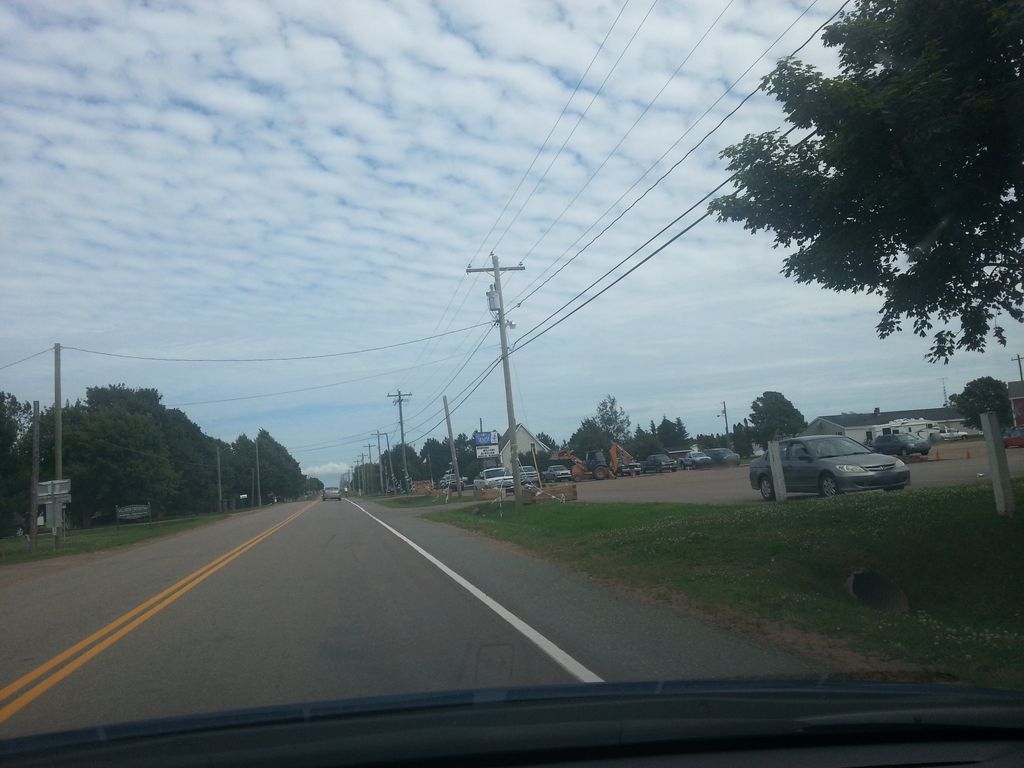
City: charlottetown